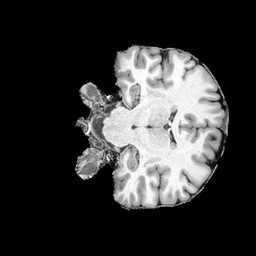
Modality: UNIT1
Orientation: coronal